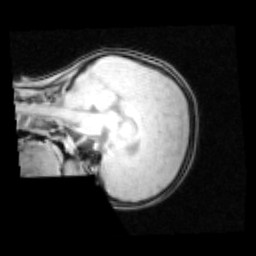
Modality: PDw
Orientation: sagittal
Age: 8
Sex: female
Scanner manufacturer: siemens
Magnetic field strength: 3 T
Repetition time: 0.25 s
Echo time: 0.00103 s